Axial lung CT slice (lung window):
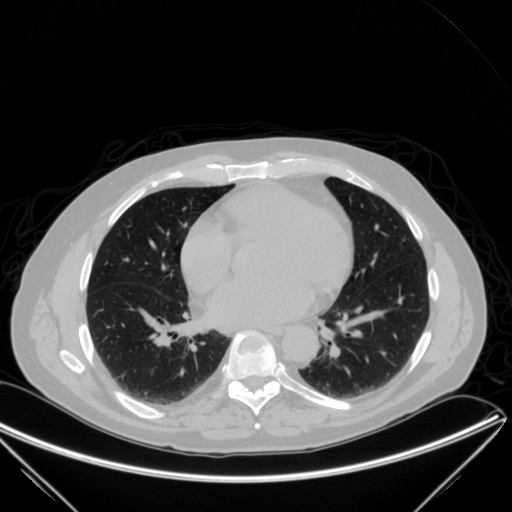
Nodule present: no